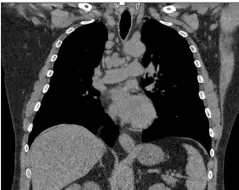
A, b, c, d, e, f, g: CT images obtained in July 2019. . (a, b): Axial and Coronal CT images show numerous enlarged mediastinal and paratracheal lymph nodes (arrows).
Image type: radiology (ct)